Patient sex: F
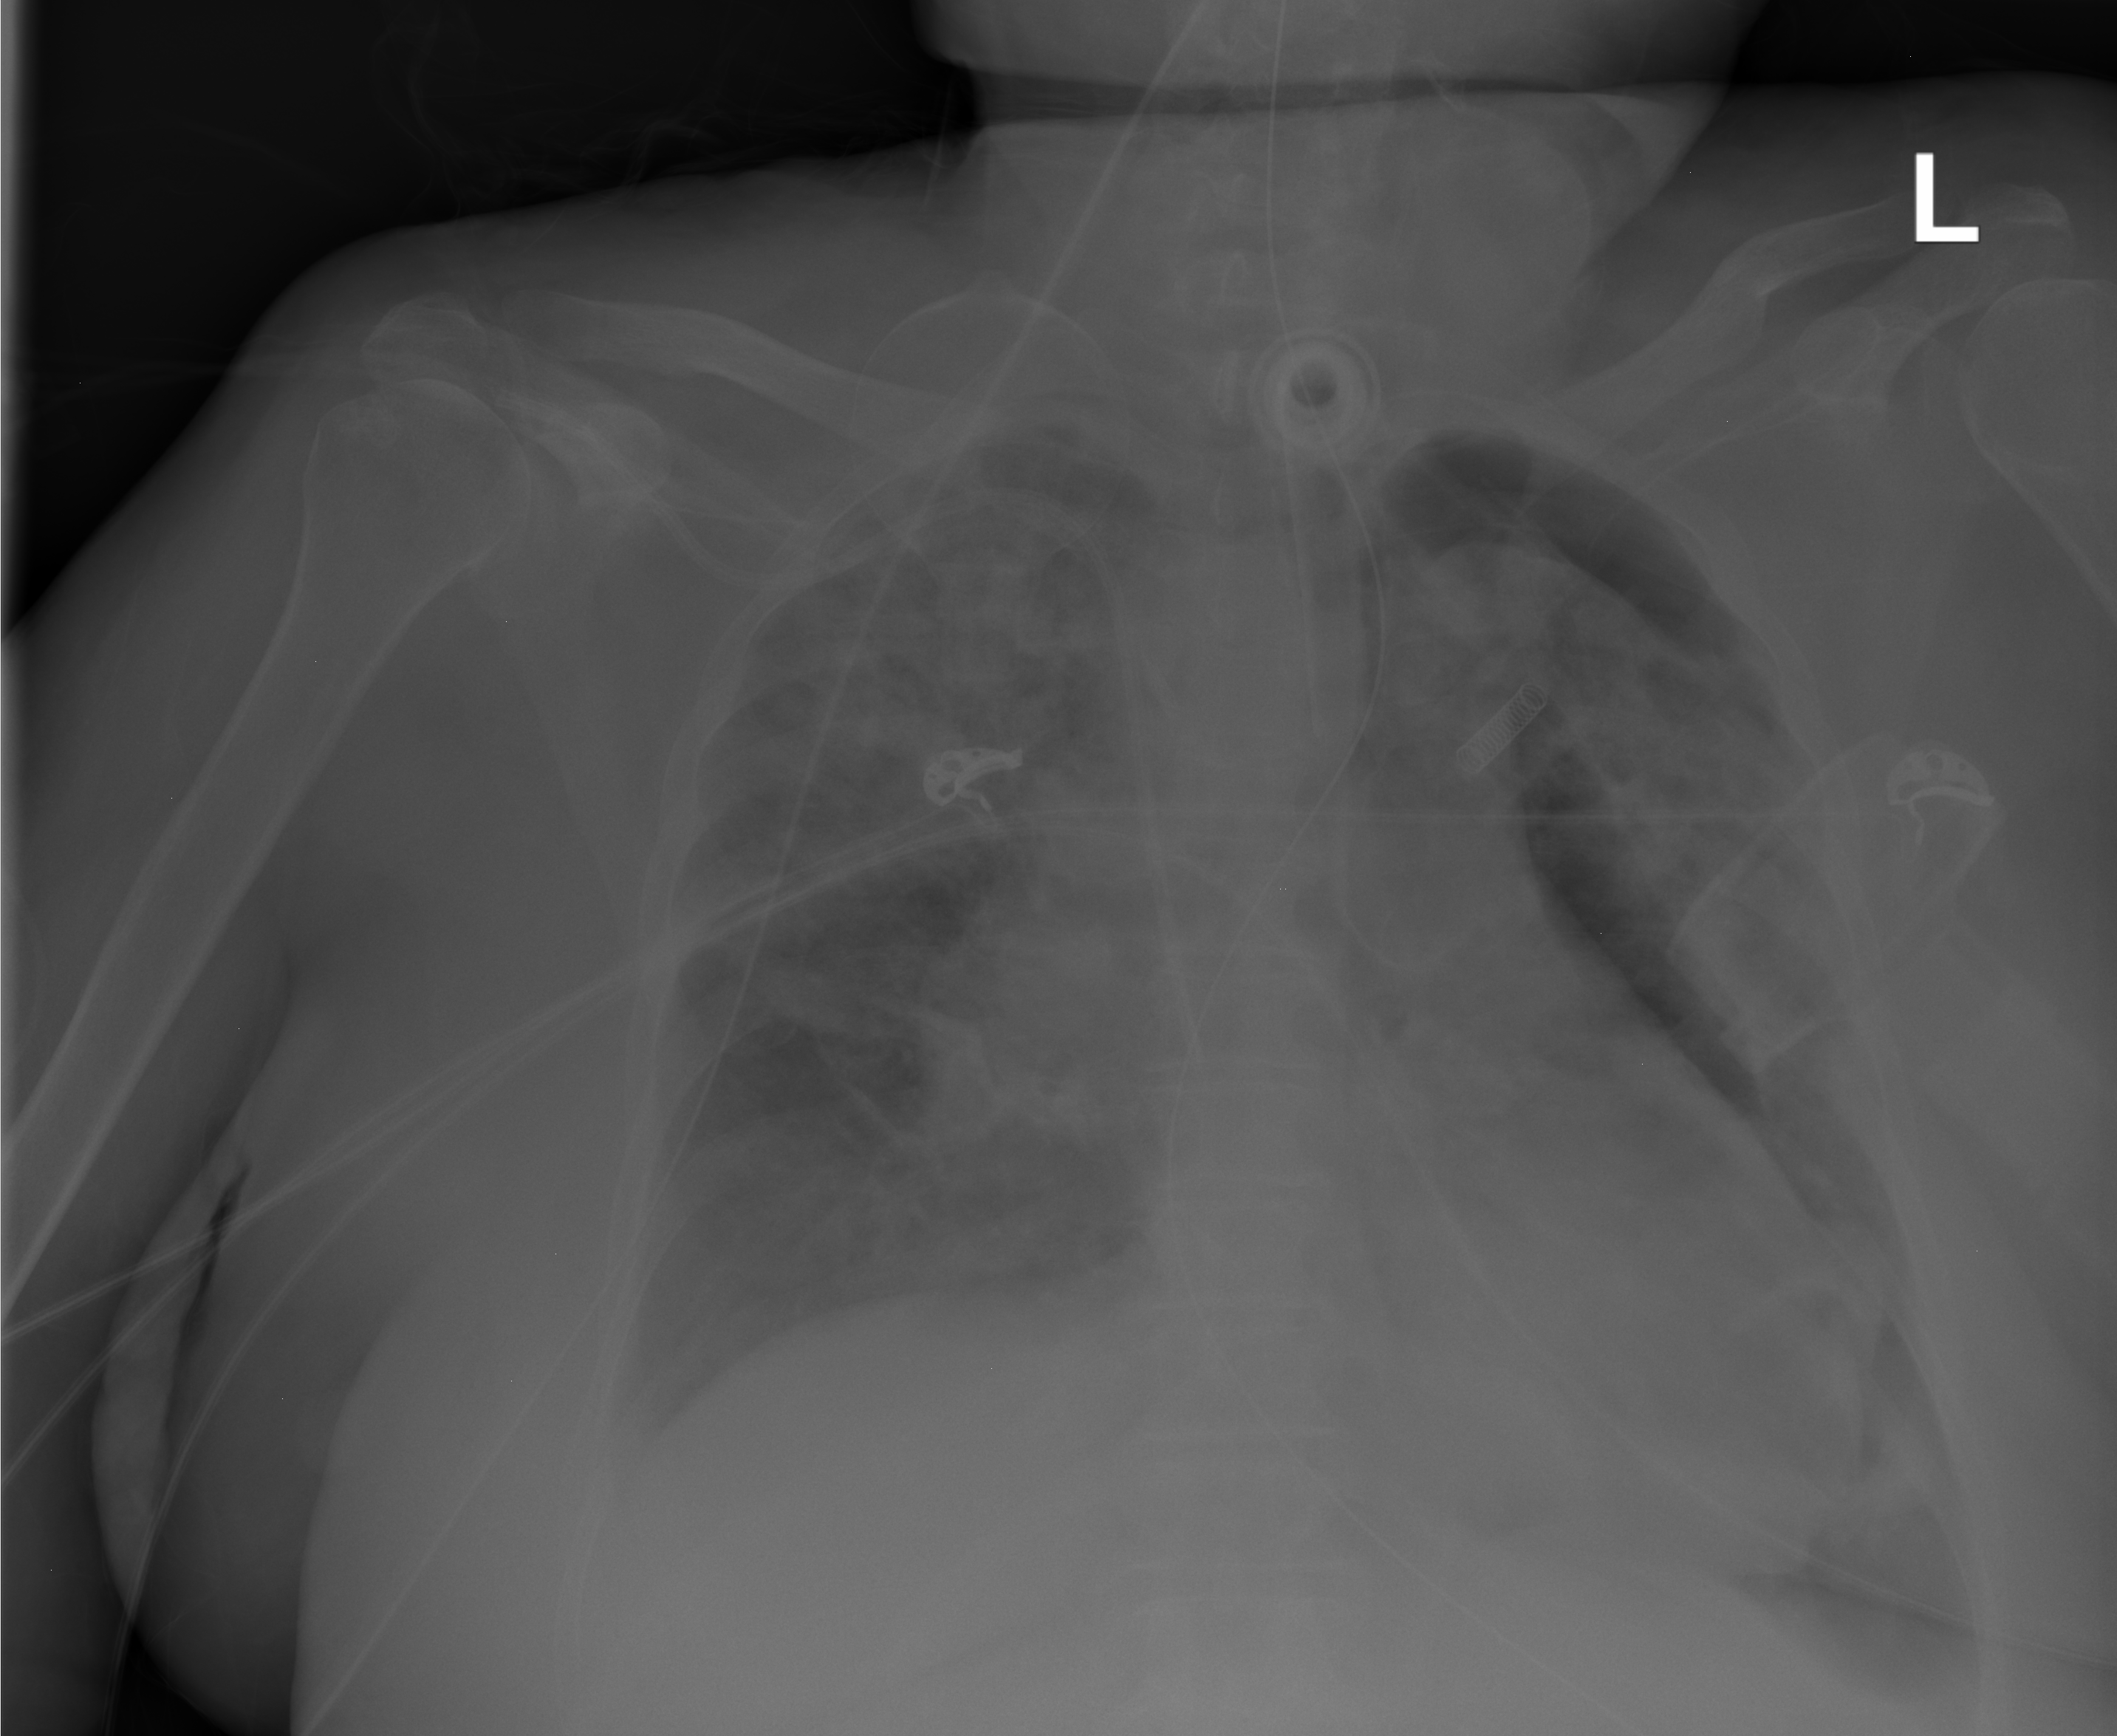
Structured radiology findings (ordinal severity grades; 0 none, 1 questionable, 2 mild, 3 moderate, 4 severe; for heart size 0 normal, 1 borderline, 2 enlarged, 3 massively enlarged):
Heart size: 2
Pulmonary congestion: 2
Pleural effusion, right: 2
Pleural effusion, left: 0
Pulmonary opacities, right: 2
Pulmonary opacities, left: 0
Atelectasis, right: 2
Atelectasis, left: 3